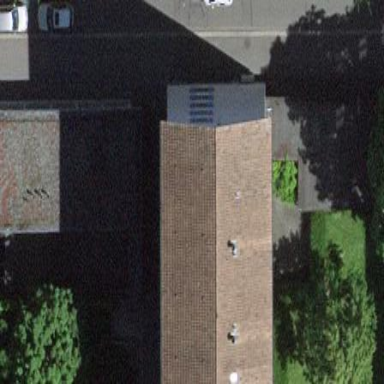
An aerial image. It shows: Kindergarten building.